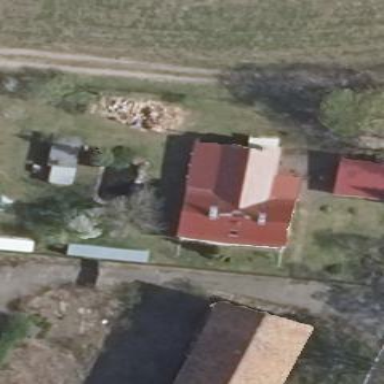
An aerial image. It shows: Simple house.